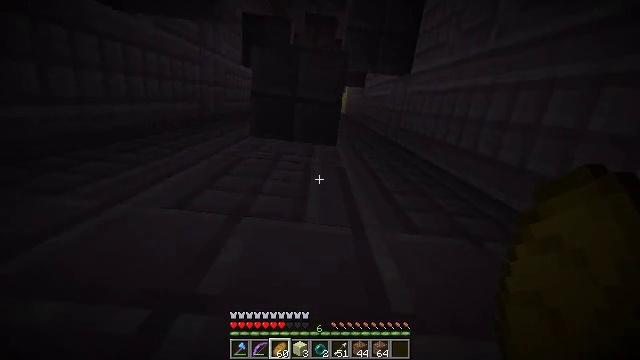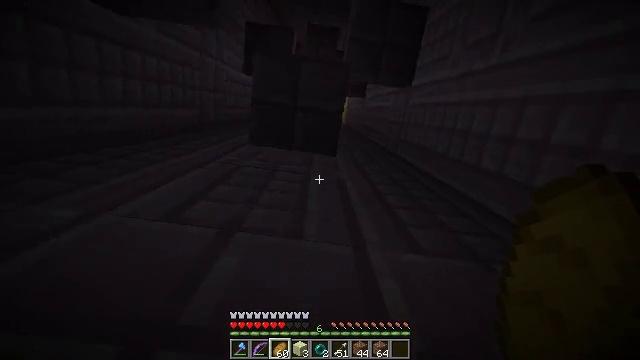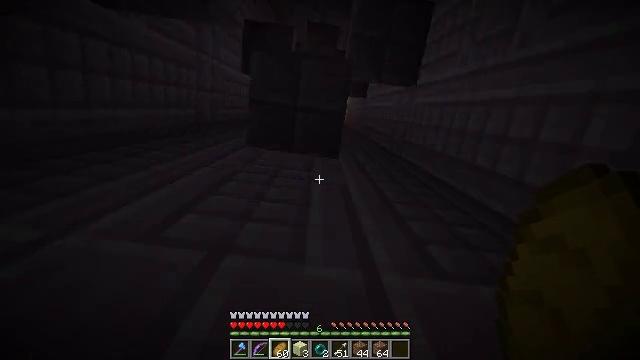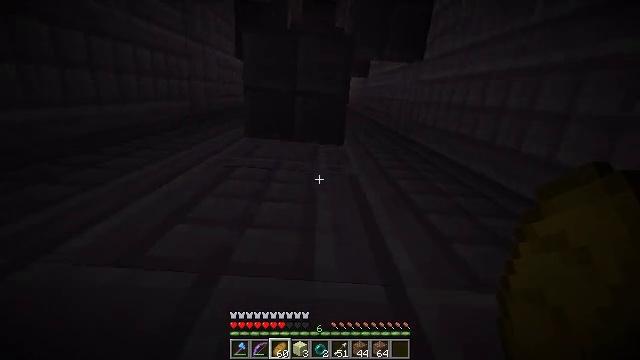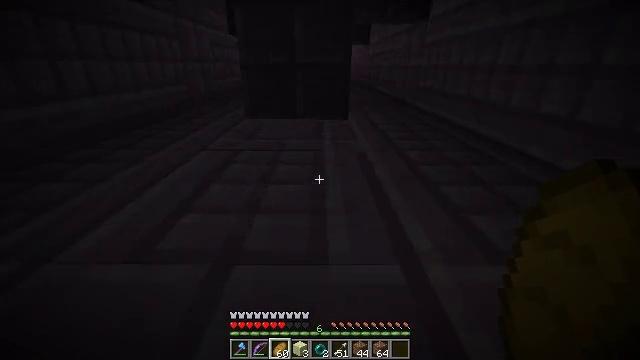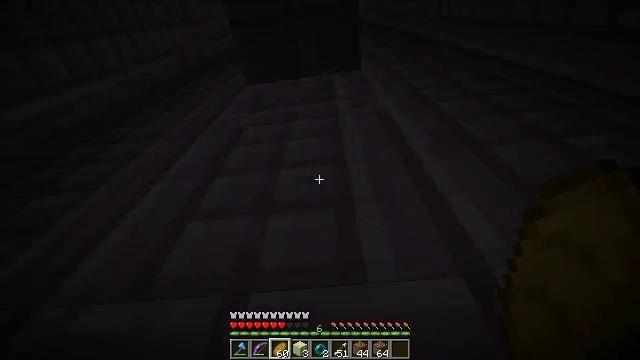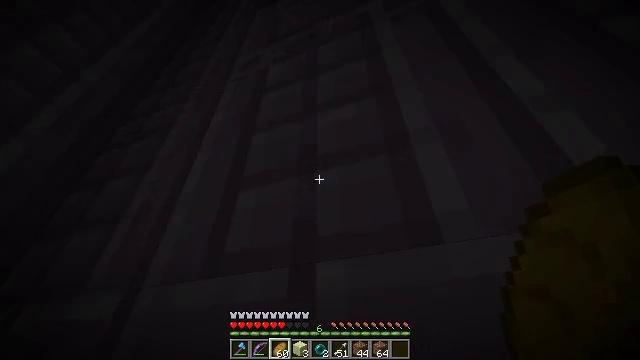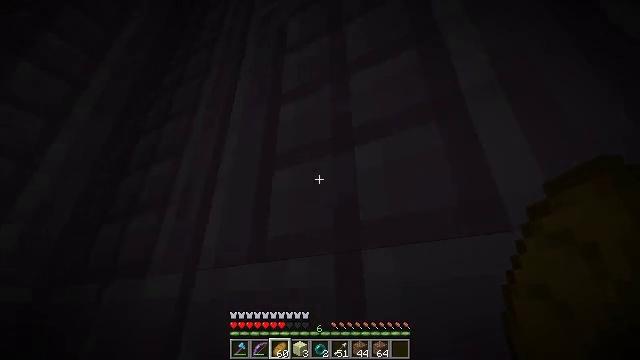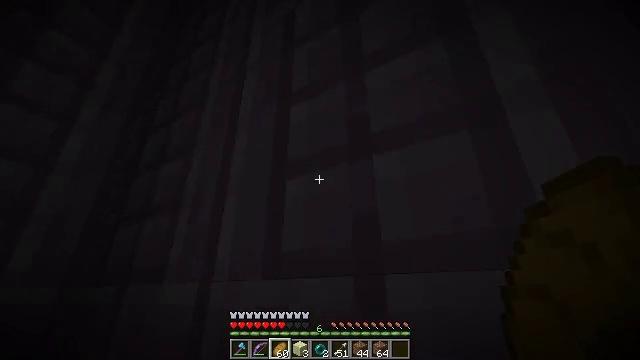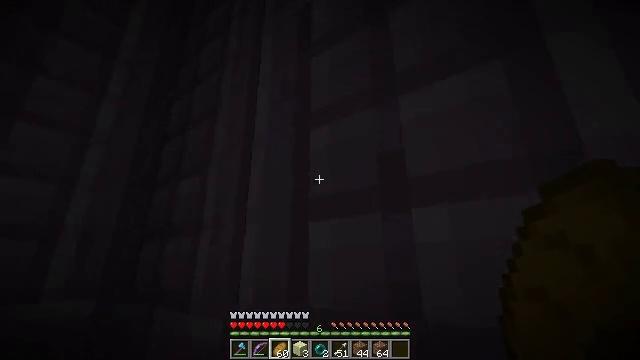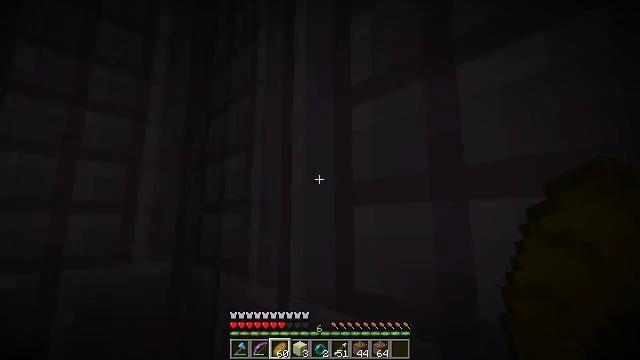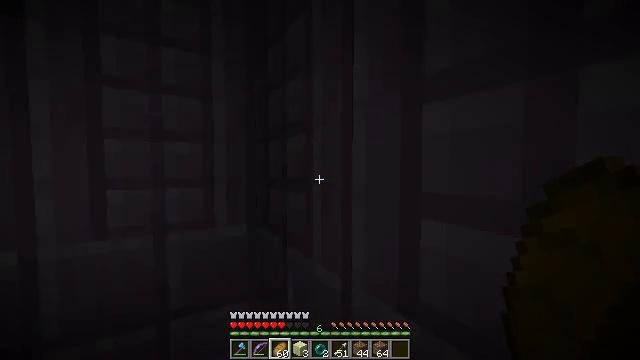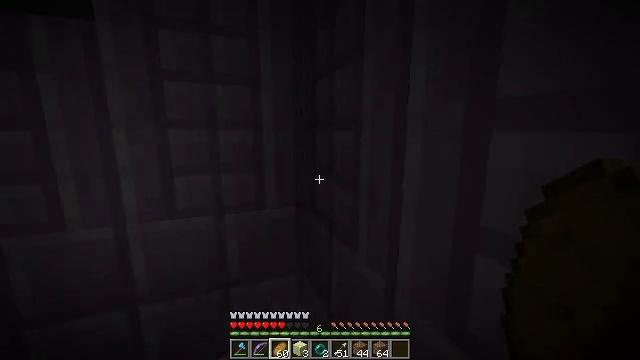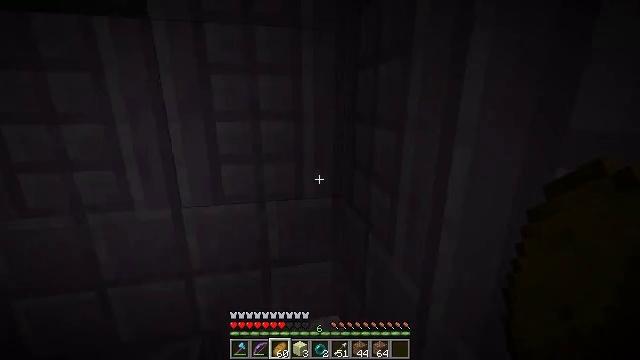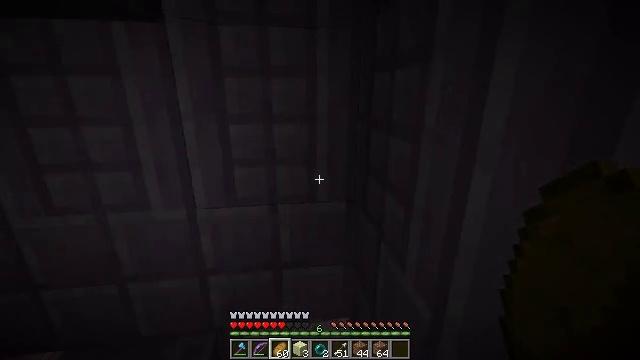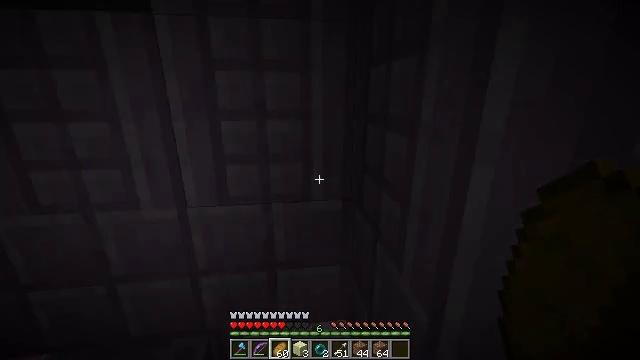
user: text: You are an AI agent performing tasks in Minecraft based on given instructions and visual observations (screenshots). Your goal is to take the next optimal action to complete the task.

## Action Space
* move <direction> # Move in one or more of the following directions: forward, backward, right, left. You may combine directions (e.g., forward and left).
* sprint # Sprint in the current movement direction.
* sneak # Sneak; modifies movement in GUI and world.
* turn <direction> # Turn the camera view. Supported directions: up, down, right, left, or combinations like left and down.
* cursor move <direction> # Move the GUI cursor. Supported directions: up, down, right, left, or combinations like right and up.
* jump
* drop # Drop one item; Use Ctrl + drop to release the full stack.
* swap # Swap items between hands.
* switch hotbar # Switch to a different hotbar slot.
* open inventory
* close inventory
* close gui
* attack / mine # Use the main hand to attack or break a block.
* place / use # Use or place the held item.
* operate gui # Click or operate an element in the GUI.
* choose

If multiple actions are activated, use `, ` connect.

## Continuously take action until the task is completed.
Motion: motion action
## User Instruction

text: Collect the purpur slab after breaking it.
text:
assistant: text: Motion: move forward, turn right and up
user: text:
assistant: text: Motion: move forward
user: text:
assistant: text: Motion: move forward, turn left and down
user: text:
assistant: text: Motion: move forward, turn left and down
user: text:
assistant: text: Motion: move forward, turn left and down
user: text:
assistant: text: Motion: move forward, turn left and down
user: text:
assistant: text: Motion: move forward, turn left and down
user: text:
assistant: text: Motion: move forward and move right, turn left and down
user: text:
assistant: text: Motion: move forward and move right, turn left and down
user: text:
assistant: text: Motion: move forward and move right, turn left and down
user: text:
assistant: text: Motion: move forward and move right, turn left and down
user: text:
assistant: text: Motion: move forward and move right, turn left and down
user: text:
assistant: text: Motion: move forward and move right, turn left and down
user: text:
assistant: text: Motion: move forward and move right, turn left and down
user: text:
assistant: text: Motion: move forward and move right
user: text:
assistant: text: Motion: move right
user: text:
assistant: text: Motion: turn left
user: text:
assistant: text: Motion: turn left and down
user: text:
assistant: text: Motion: turn left and down
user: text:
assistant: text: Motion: turn left and down
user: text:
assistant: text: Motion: turn left and down
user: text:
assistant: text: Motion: turn left and down
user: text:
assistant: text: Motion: no_op
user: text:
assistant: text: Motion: no_op
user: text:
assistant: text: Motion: turn right
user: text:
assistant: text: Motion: turn right
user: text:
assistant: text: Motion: no_op
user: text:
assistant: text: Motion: turn right and down
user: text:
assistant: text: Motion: no_op
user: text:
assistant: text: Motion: no_op